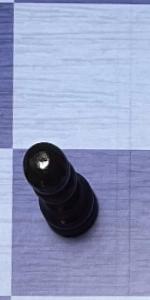
Label: Pawn_Black